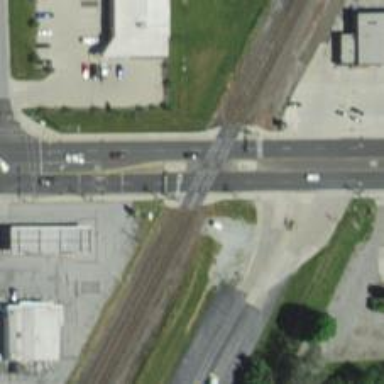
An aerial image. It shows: Railway crossing.